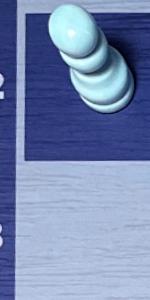
Label: Empty